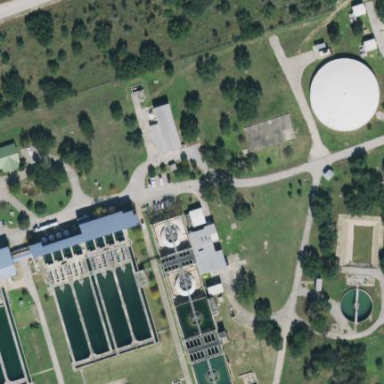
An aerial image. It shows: View of wastewater plant.